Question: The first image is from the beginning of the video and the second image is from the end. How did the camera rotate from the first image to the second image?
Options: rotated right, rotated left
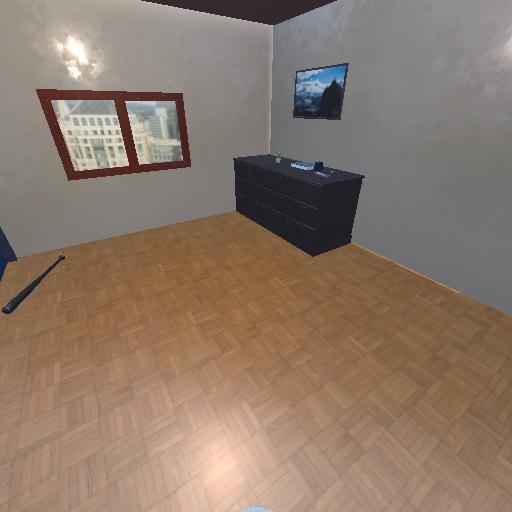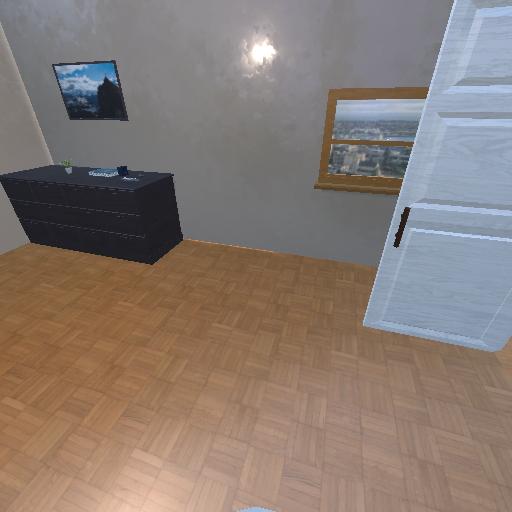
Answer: rotated right